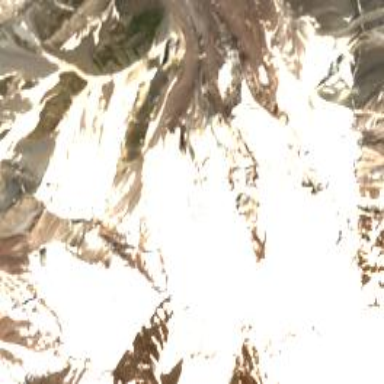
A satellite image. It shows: Majestic glacier in the distance.